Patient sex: M
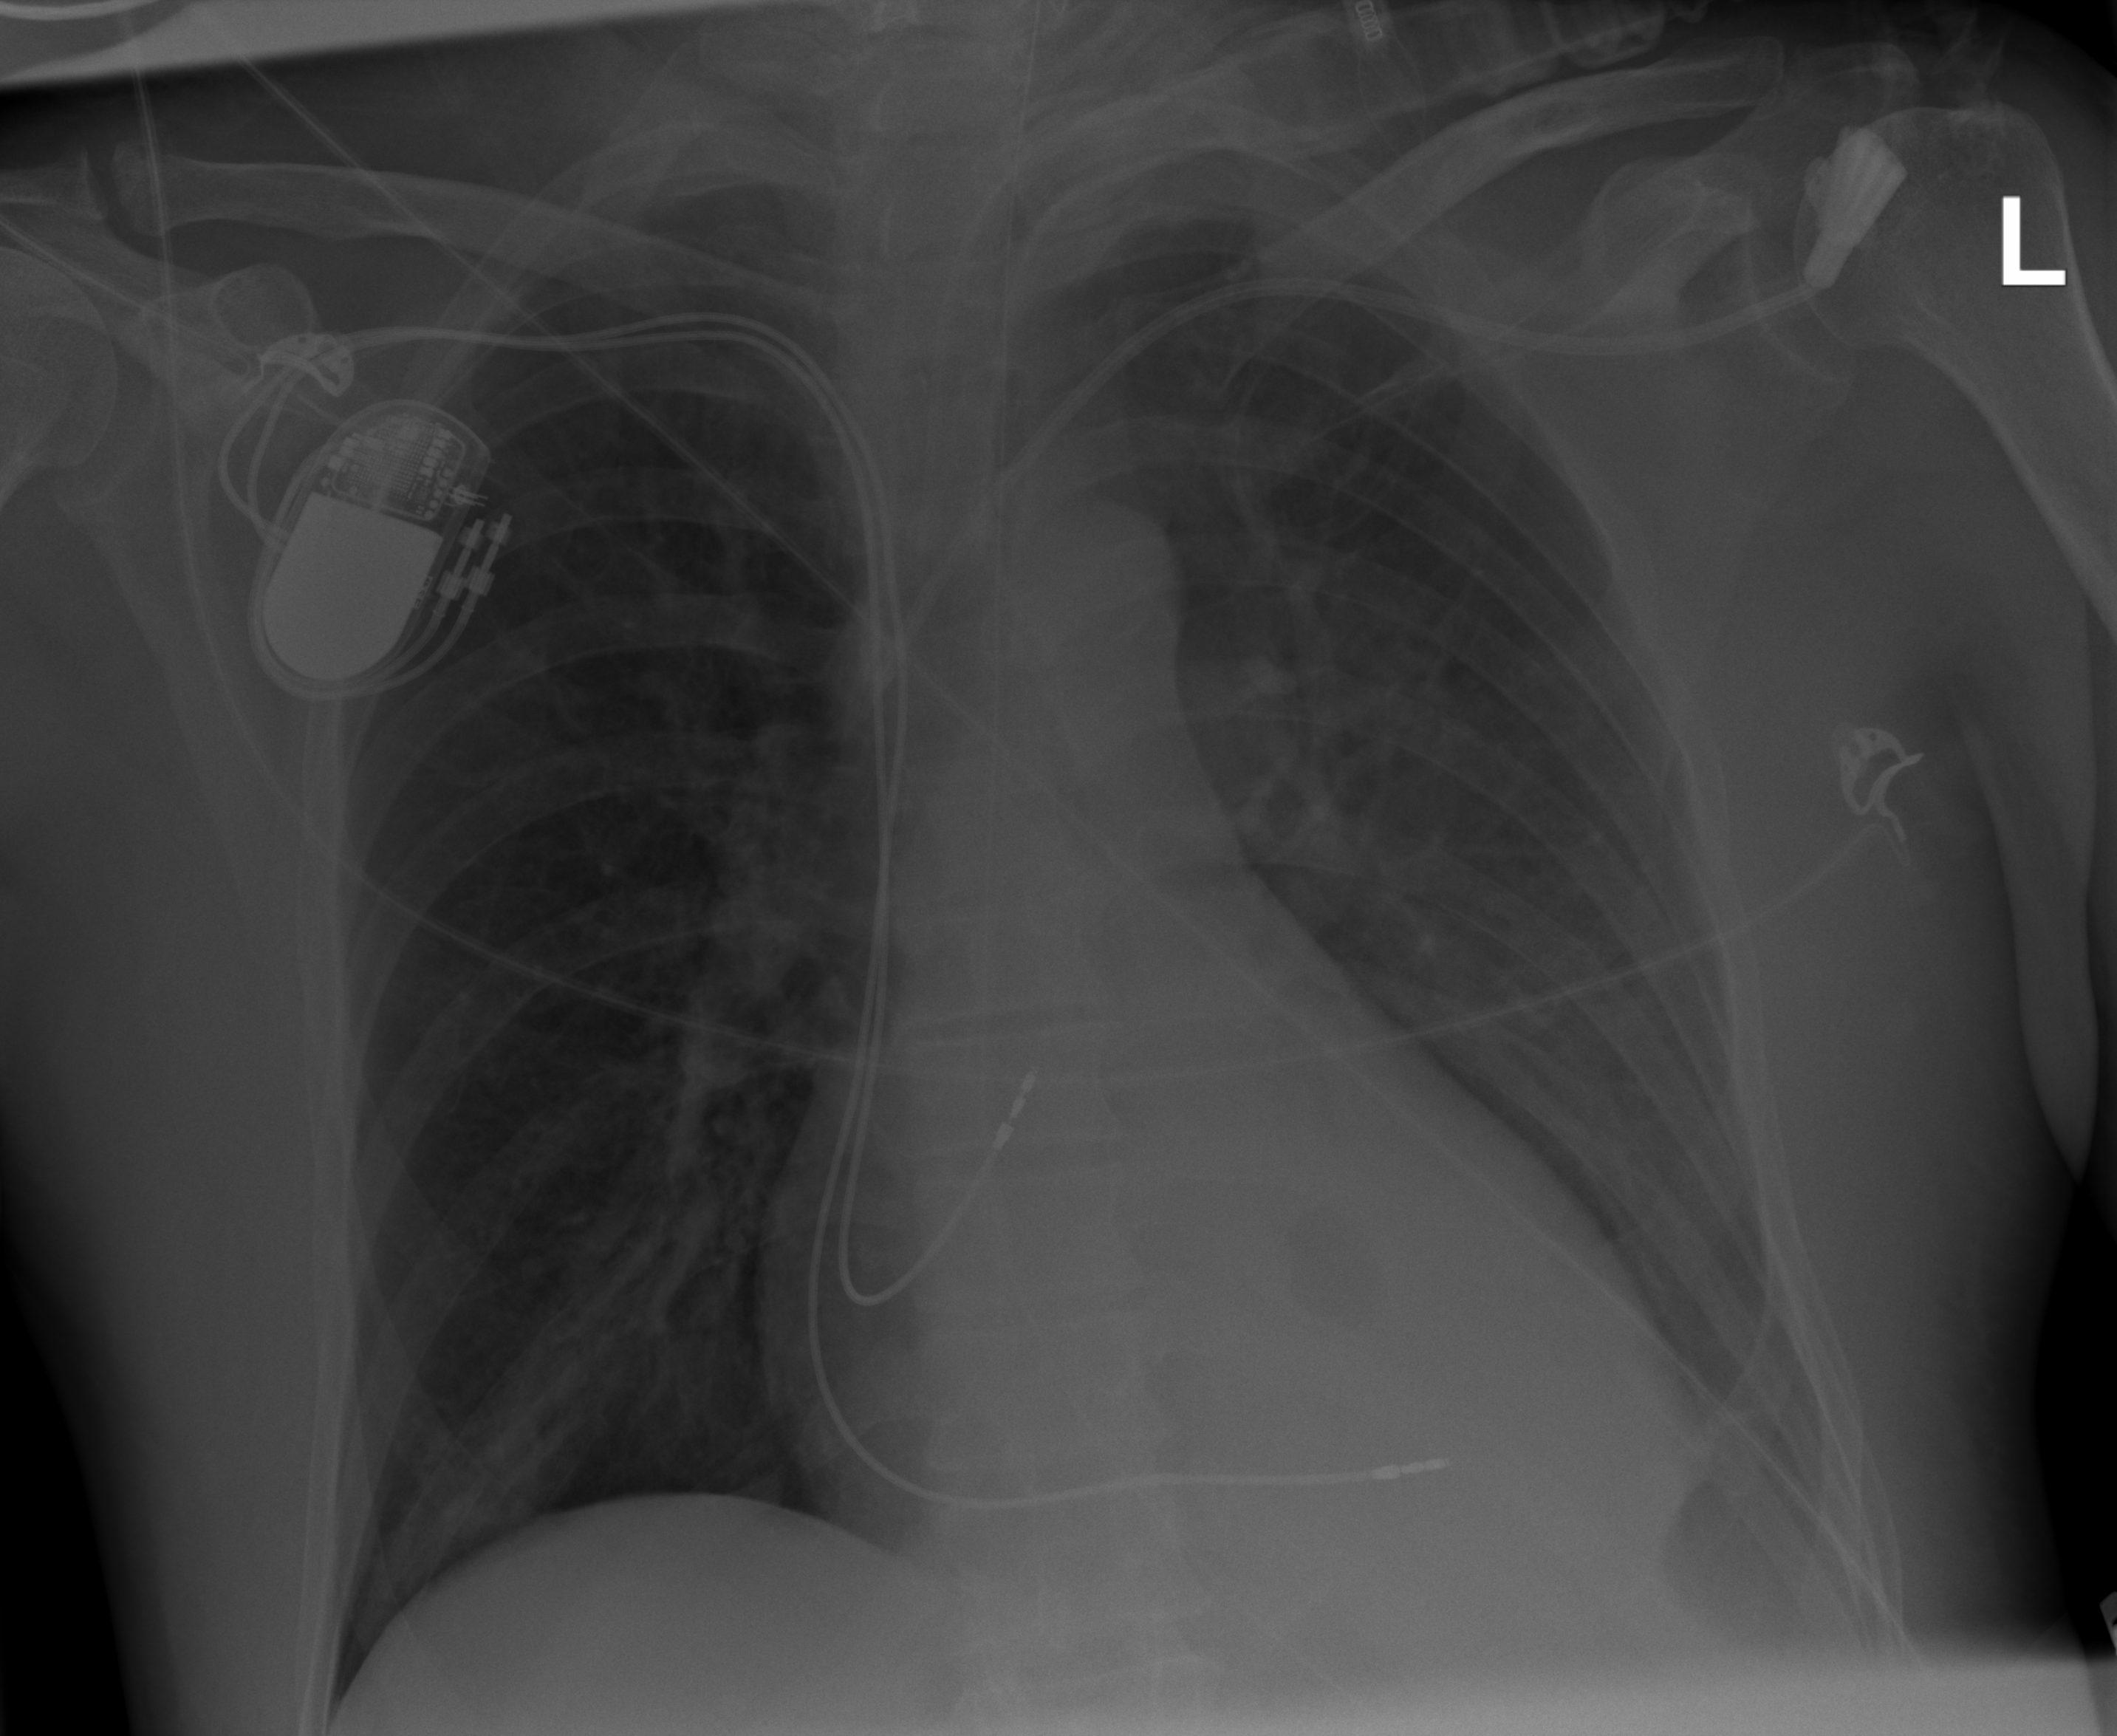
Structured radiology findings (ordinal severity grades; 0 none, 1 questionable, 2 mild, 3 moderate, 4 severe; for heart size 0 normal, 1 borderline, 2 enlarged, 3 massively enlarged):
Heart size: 2
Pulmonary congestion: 0
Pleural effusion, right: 0
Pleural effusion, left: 2
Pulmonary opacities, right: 2
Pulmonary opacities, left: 0
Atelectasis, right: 2
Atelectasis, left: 2